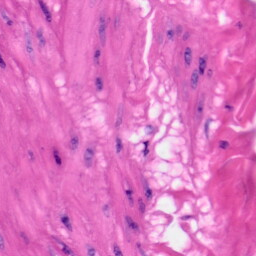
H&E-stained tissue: Skin